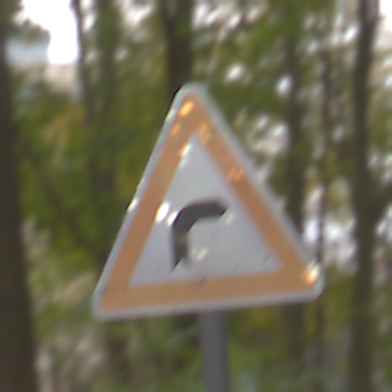
Verkehrszeichen: KurveRechts
Umgebung: Outdoor, Nature
Tageszeit: Midday
Wetter: Overcast
Licht: Natural
Jahreszeit: NotSpecified
Kontrast: LowContrast